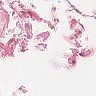
Metastatic tissue present: no